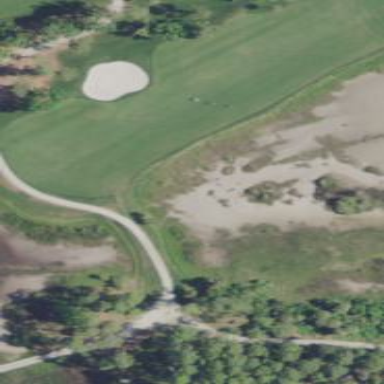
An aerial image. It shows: Area with grass used as rough in golf course.